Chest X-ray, PA view. Patient: 28 years old, sex M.
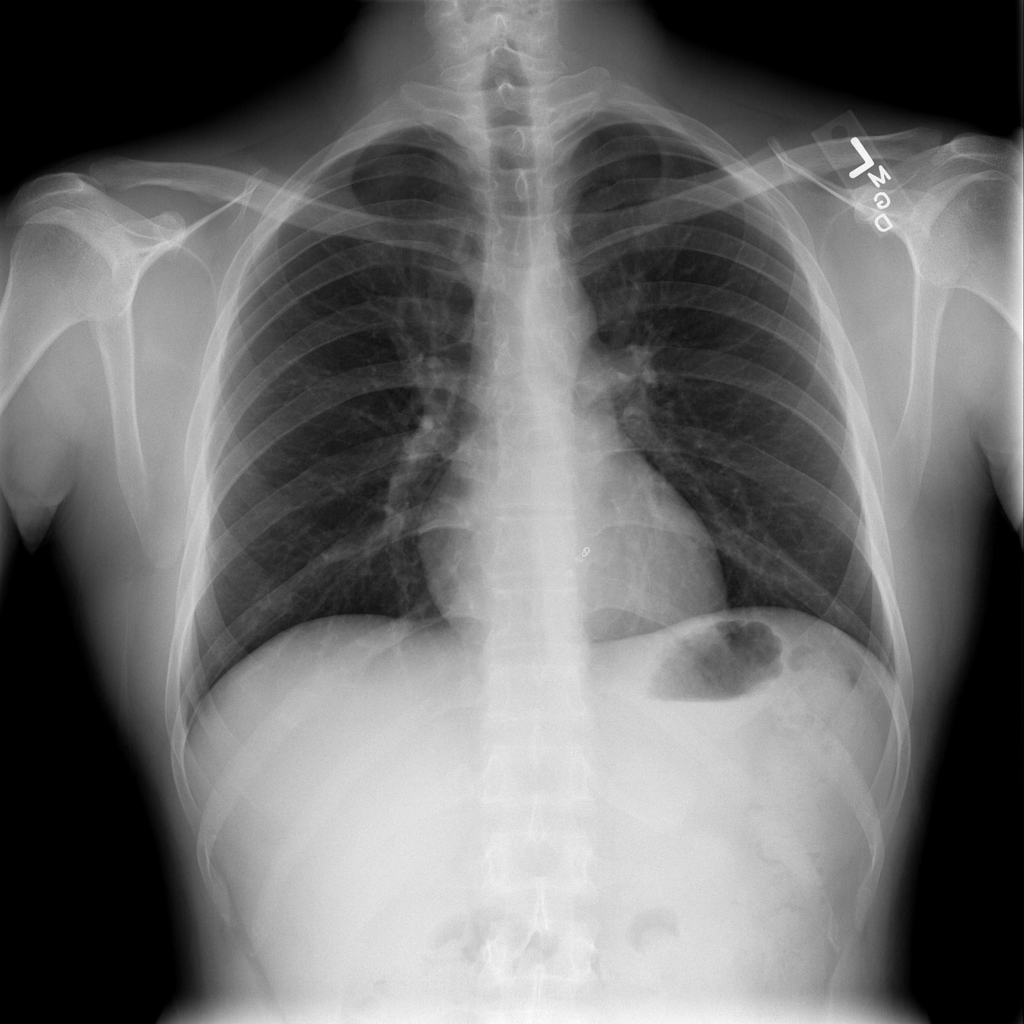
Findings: Infiltration